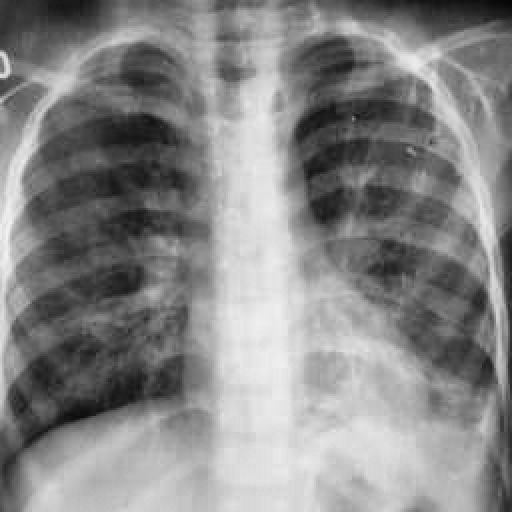
Finding: TUBERCULOSIS